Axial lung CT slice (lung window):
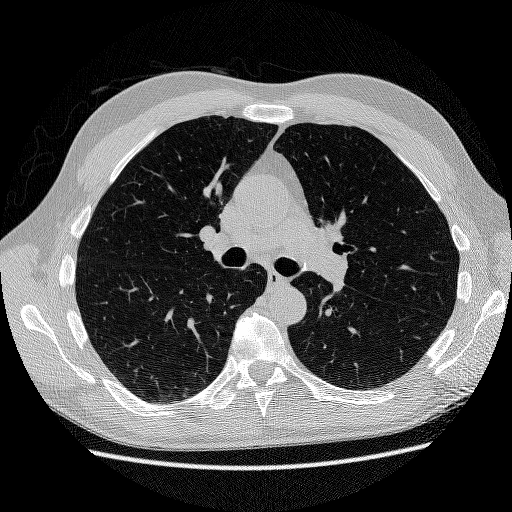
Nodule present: no